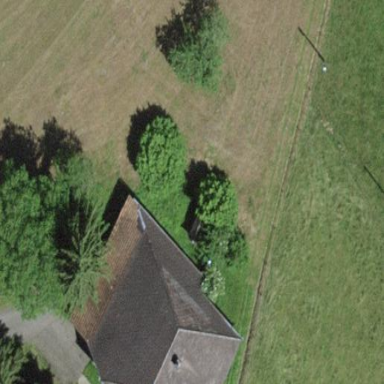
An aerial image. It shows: Farm building.